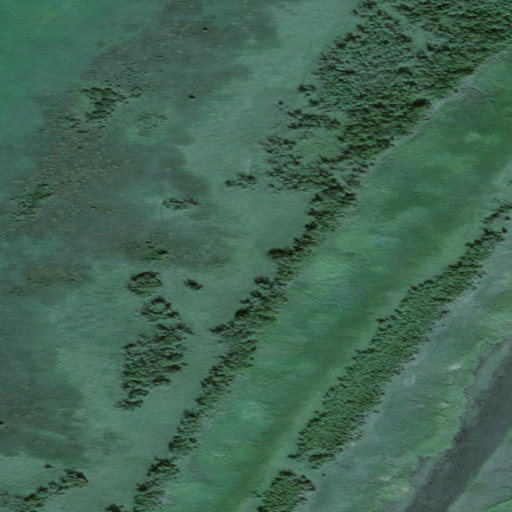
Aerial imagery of island in Alaska named Pieneluk Island containing only unknown